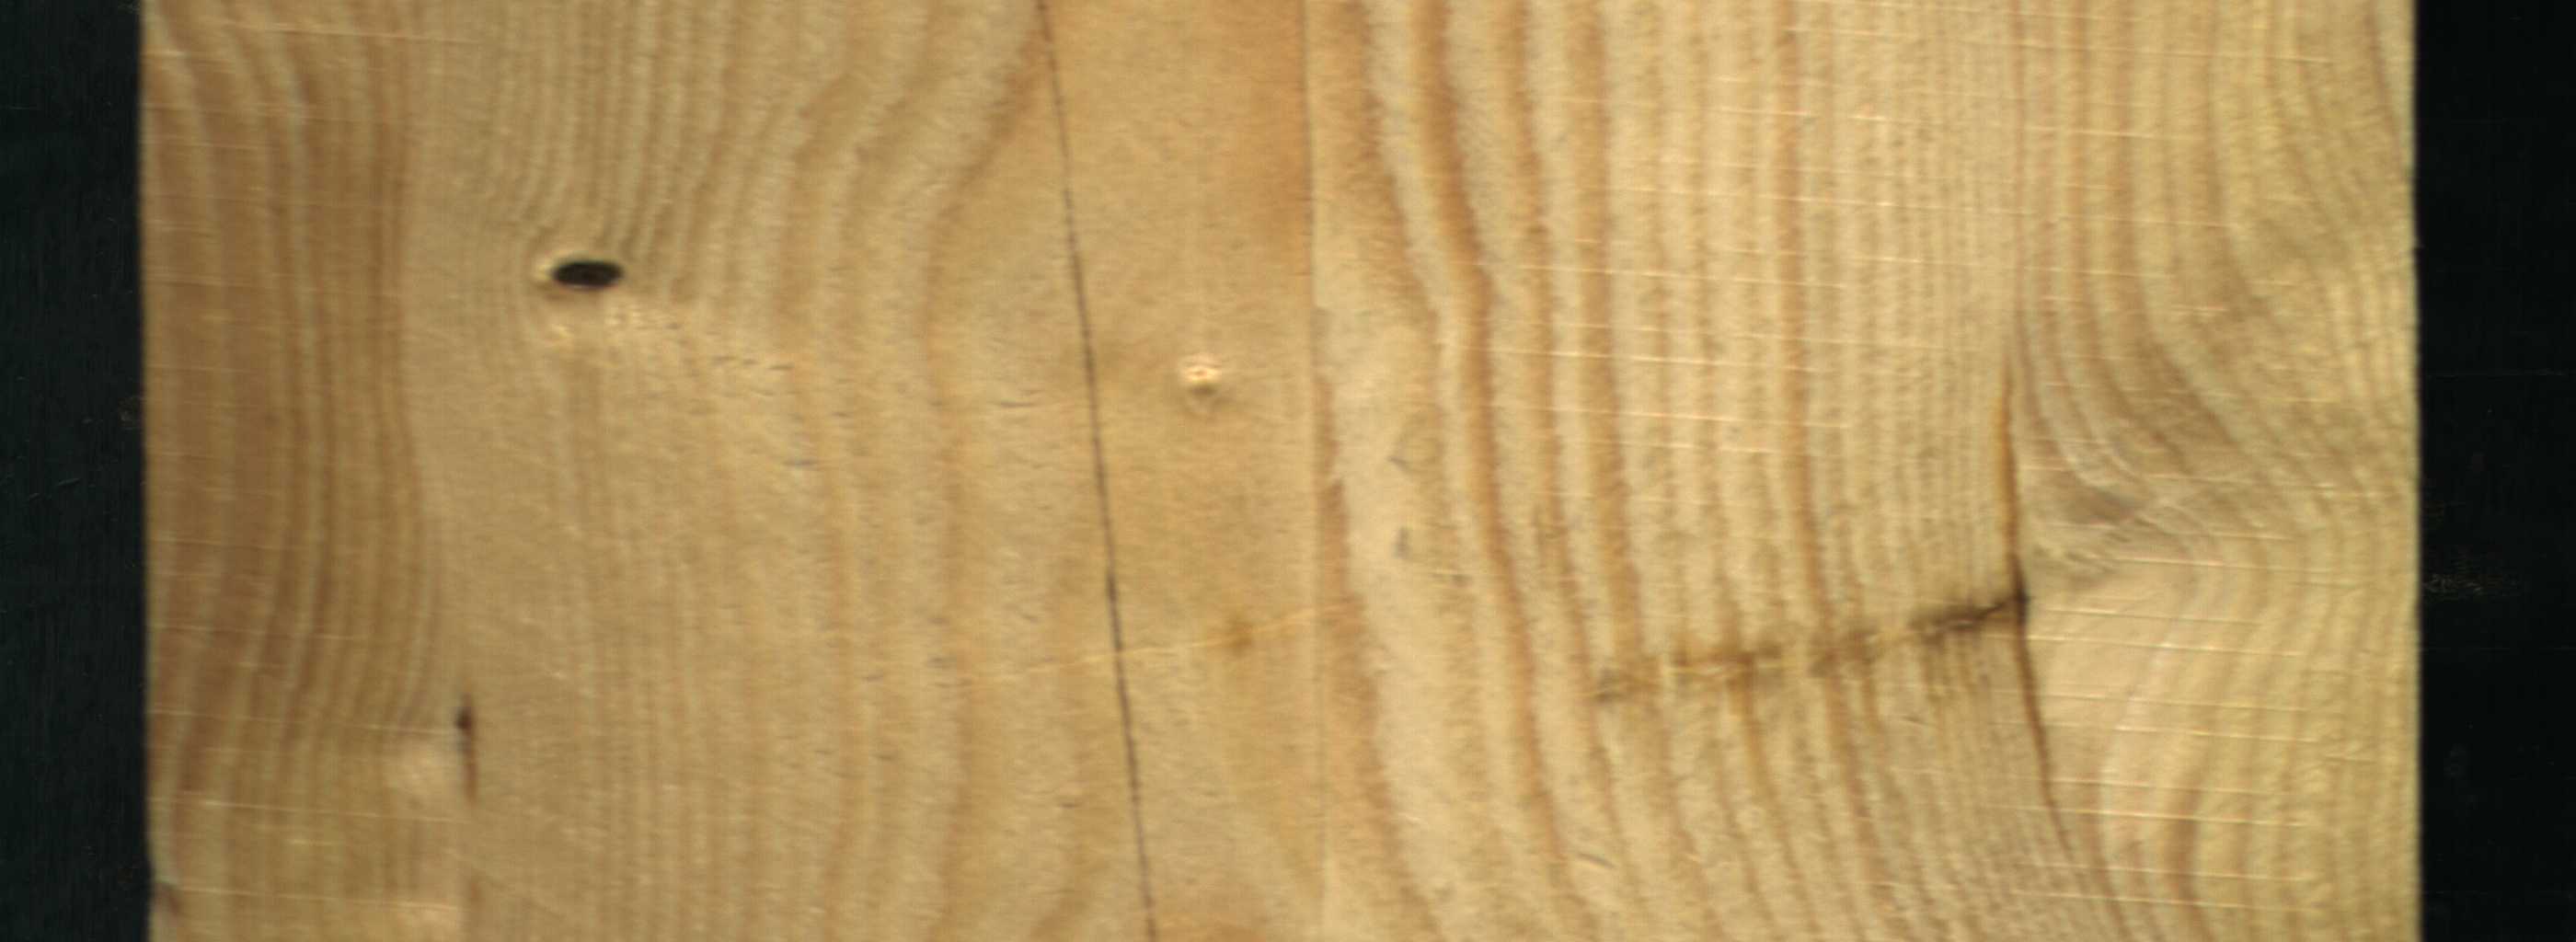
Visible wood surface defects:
resin
resin
Crack
Dead_Knot